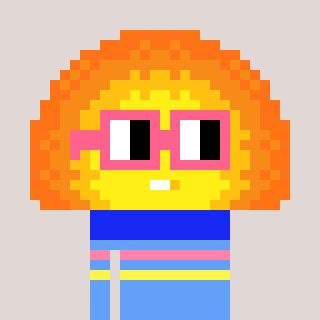
a pixel art character with square pink glasses, a sunset-shaped head and a blue-colored body on a warm background